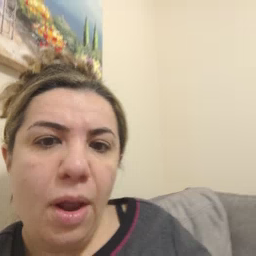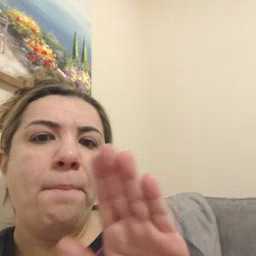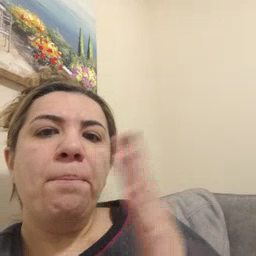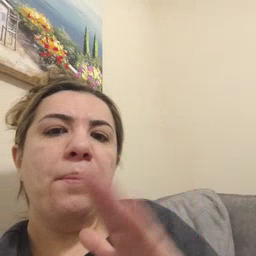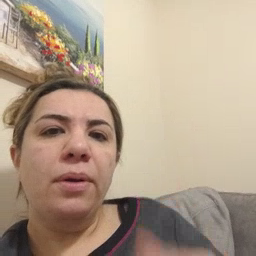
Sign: book